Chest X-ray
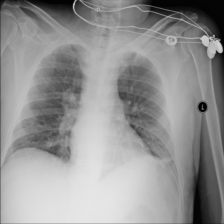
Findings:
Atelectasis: positive
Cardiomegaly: negative
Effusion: negative
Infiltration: negative
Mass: negative
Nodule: negative
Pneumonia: negative
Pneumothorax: negative
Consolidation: negative
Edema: negative
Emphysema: negative
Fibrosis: negative
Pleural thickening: negative
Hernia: negative